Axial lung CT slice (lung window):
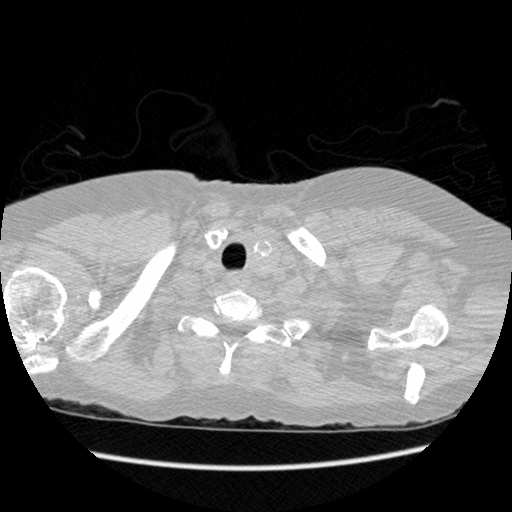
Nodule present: no